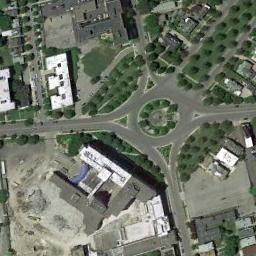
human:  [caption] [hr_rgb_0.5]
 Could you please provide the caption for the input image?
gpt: There are several moving vehicles on the road at the roundabout, Many buildings and some trees and a few lawns around the roundabout .

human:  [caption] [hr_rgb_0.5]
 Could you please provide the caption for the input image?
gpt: The roundabout connects some roads and some buildings are next to the roundabout .

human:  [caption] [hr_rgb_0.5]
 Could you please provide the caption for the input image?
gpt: The roundabout is on the bare land next to buildings and trees .

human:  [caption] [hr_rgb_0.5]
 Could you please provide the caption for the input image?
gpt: There are several buildings beside the roundabout .

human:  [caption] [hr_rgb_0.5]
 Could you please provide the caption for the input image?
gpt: There are many green shrubs and some buildings around the roundabout .